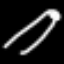
Label: pencil